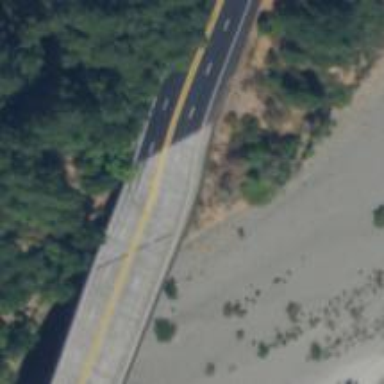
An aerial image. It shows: Bridge crossing over highway trunk expressway.